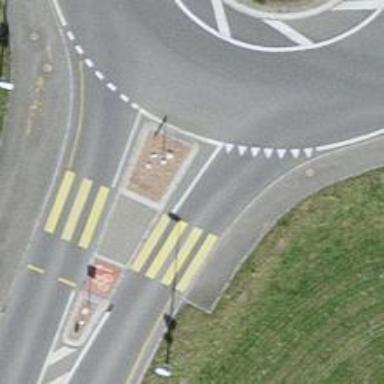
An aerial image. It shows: Road with "give way" sign.